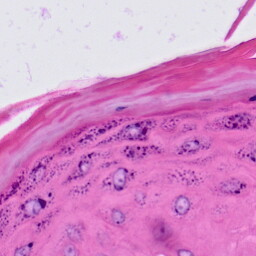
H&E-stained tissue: Skin